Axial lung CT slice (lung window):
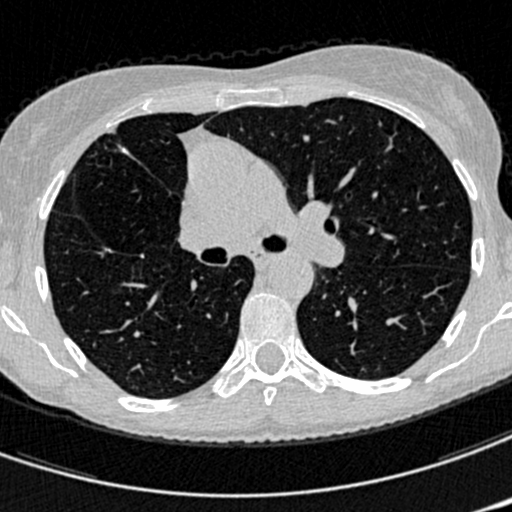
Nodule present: no